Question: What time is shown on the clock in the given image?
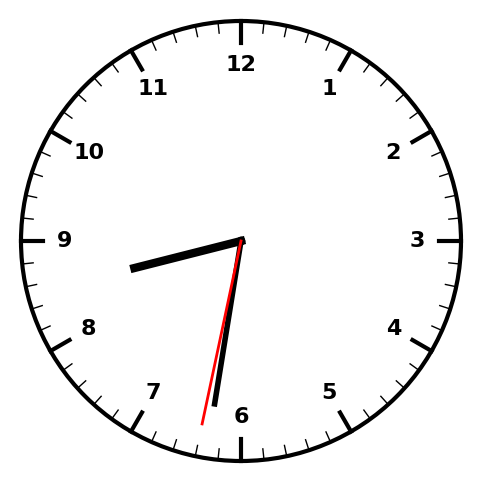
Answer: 08:31:32